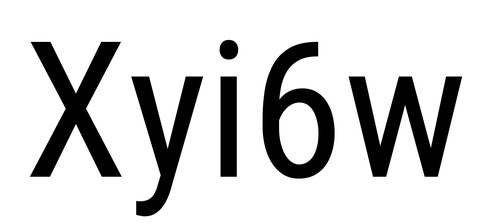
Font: Roboto_Condensed_Regular